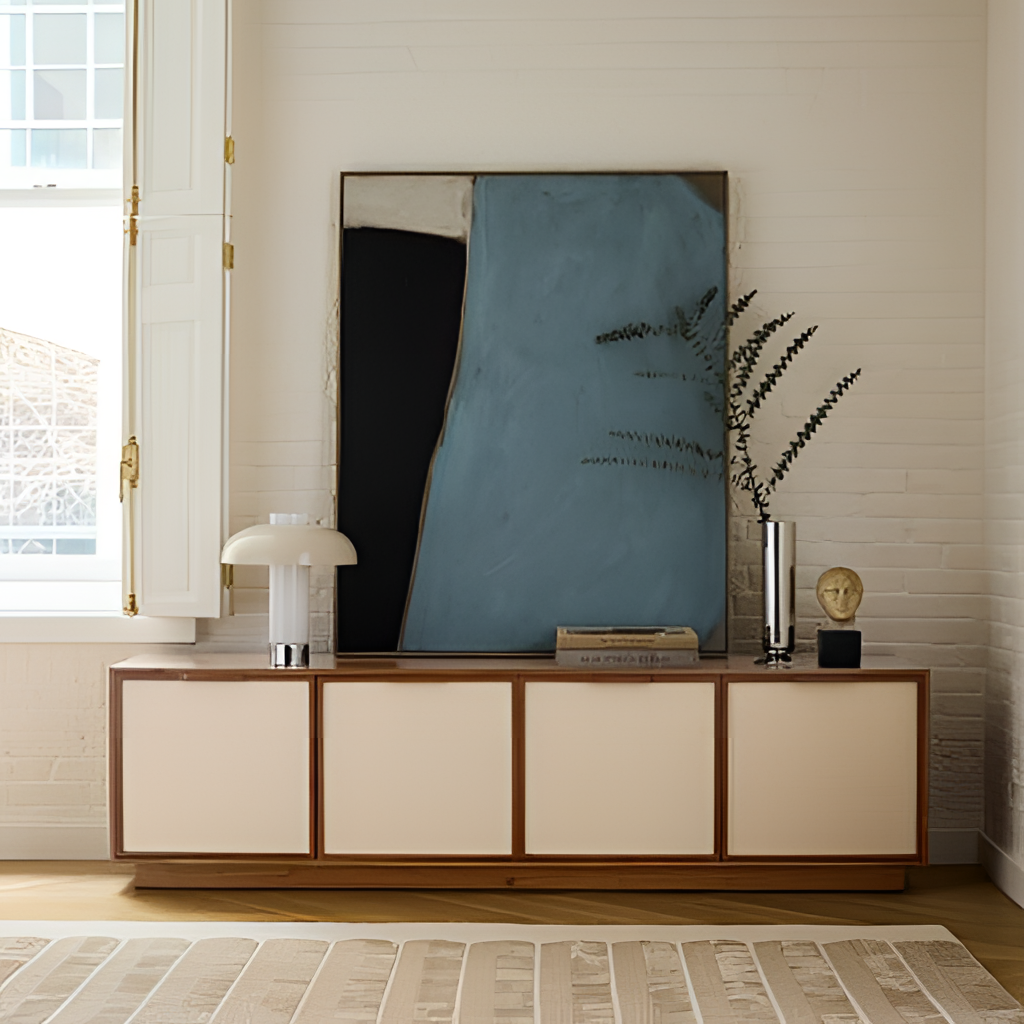
wood sideboard, living room, tan wood flooring, with plank pattern, modern, brick wallpaper, with solid pattern